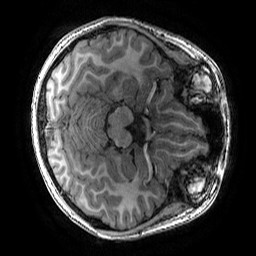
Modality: T1w
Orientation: axial
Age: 13
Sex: male
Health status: ill
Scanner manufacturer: ge
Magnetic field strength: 3 T
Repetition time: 0.007664 s
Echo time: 0.00342 s